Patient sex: M
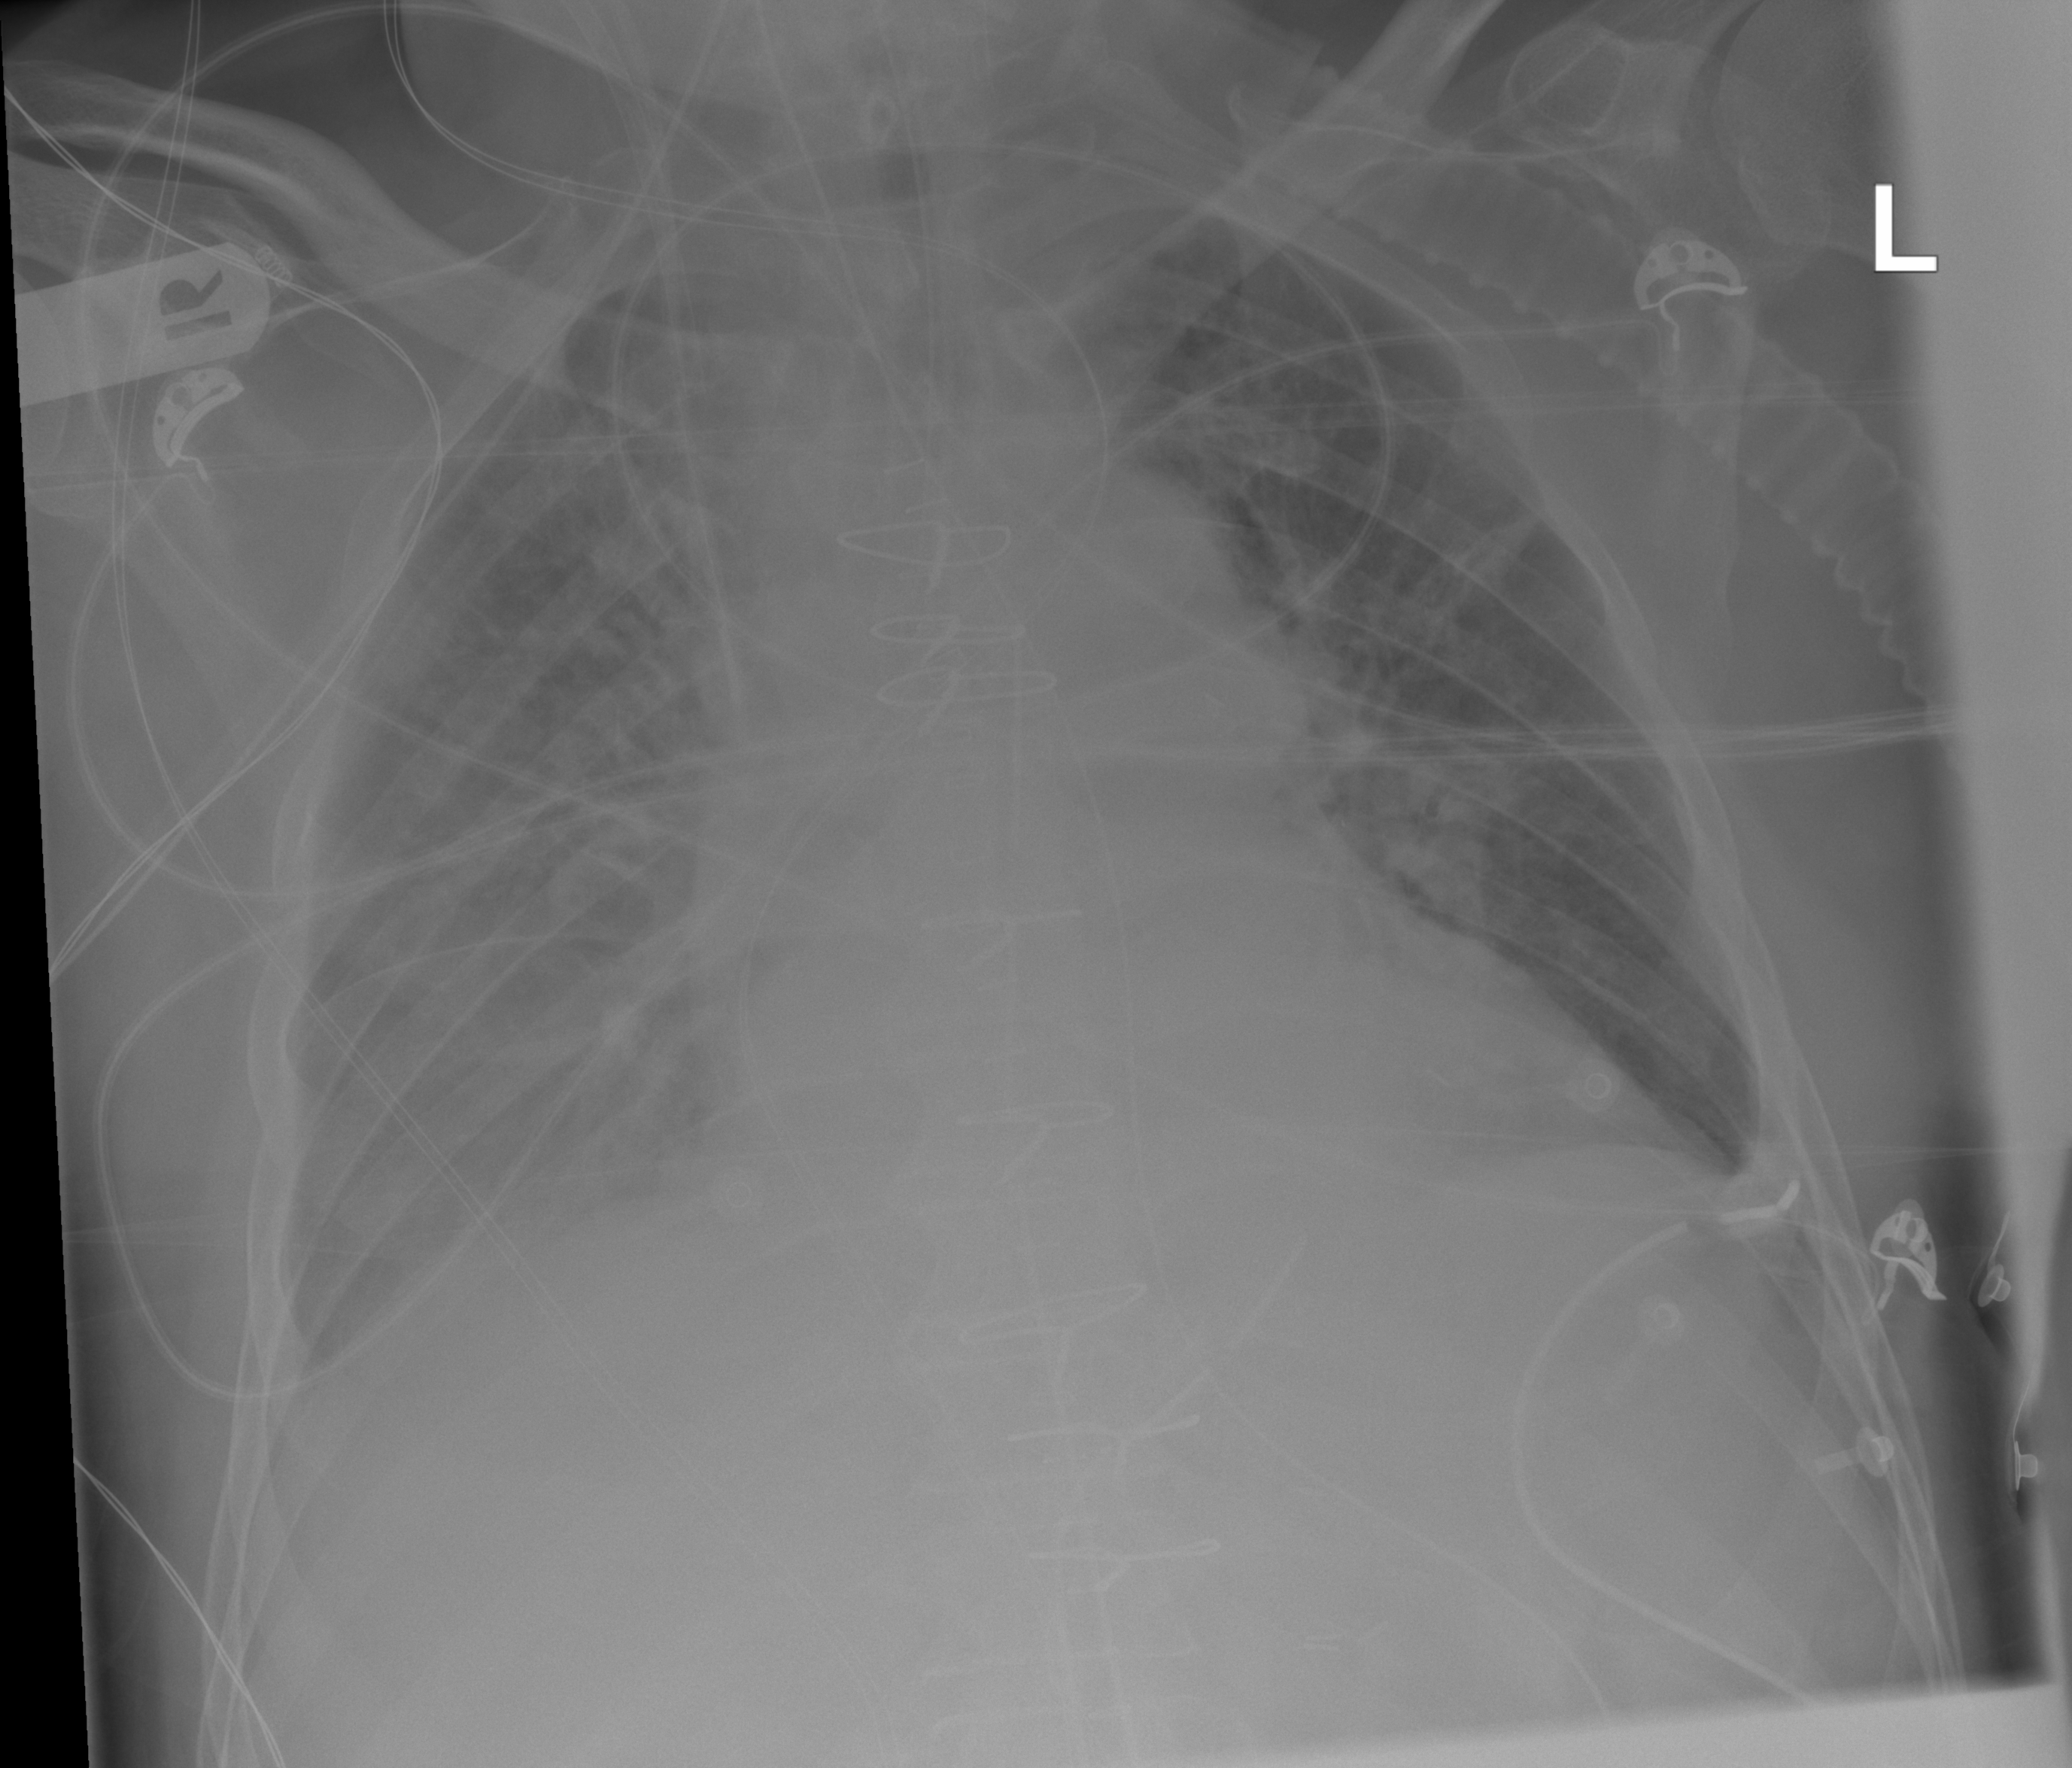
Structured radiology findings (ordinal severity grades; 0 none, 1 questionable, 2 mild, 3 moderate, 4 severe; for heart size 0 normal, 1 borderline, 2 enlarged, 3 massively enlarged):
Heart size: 2
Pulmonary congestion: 2
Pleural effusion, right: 2
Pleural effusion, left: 0
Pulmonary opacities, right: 0
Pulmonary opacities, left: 0
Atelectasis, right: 2
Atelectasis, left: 2